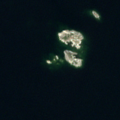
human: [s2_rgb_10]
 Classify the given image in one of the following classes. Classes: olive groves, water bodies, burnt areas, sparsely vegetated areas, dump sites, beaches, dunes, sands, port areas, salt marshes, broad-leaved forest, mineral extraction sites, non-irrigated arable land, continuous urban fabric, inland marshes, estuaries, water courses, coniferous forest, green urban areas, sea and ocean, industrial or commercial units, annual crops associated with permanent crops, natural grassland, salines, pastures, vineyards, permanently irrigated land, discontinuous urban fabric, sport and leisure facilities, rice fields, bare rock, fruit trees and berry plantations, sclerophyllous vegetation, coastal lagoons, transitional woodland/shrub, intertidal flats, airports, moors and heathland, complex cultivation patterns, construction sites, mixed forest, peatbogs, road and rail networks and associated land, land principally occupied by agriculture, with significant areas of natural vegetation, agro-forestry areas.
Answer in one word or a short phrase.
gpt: sea and ocean